Interaction volume radius: 10 \u00c5
Interaction volume height: 20 \u00c5
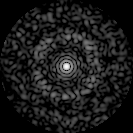
Disorder parameter: 0.8264